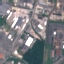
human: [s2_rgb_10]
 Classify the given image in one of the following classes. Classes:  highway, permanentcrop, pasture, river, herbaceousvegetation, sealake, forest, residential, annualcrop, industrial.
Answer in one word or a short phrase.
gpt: Industrial